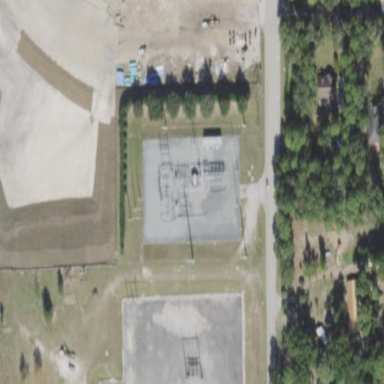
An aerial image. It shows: Distribution level power substation with chain link fence surrounding it.